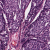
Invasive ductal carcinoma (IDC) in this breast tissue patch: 1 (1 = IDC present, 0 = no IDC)